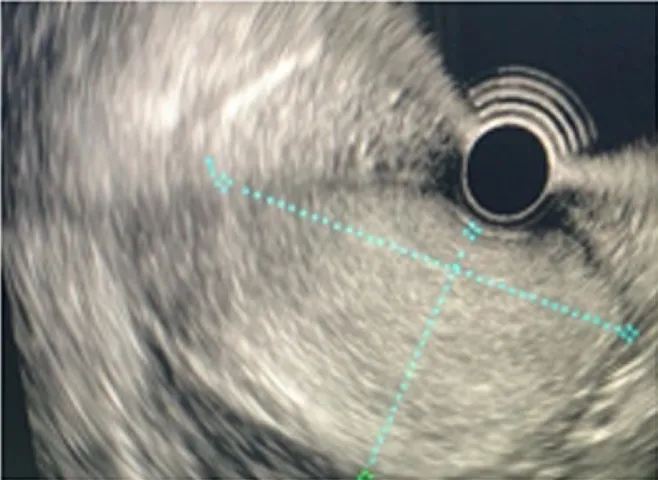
Endoscopic ultrasound: subepithelial lesion with exophytic area.
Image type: radiology (ultrasound)